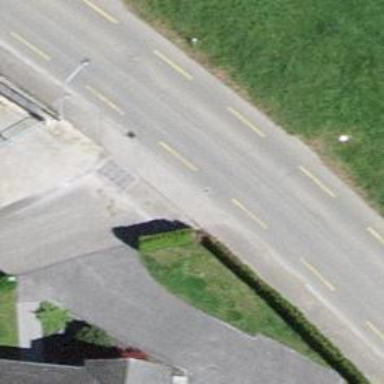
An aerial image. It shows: Primary highway with dedicated cycle lane on both sides.